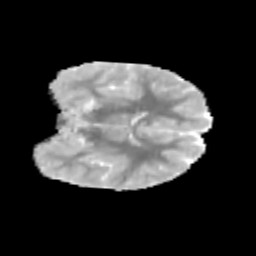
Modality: MD
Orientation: coronal
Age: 8
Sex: female
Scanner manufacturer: siemens
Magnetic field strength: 3 T
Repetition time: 3.8 s
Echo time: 0.07 s